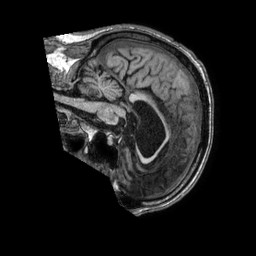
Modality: T1w
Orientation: sagittal
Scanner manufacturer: philips
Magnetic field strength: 1.5 T
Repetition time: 0.007119 s
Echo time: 0.003226 s